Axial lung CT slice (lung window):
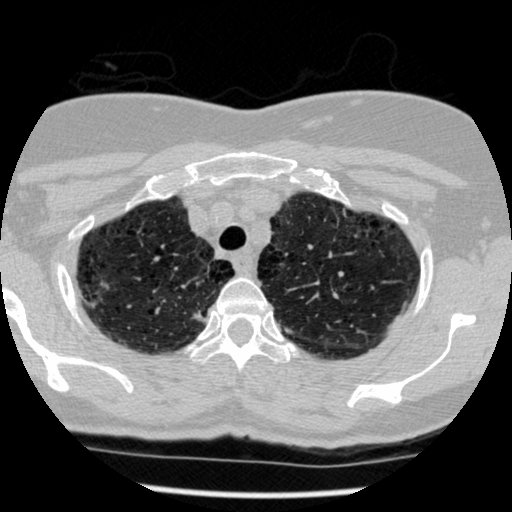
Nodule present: no